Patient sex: M
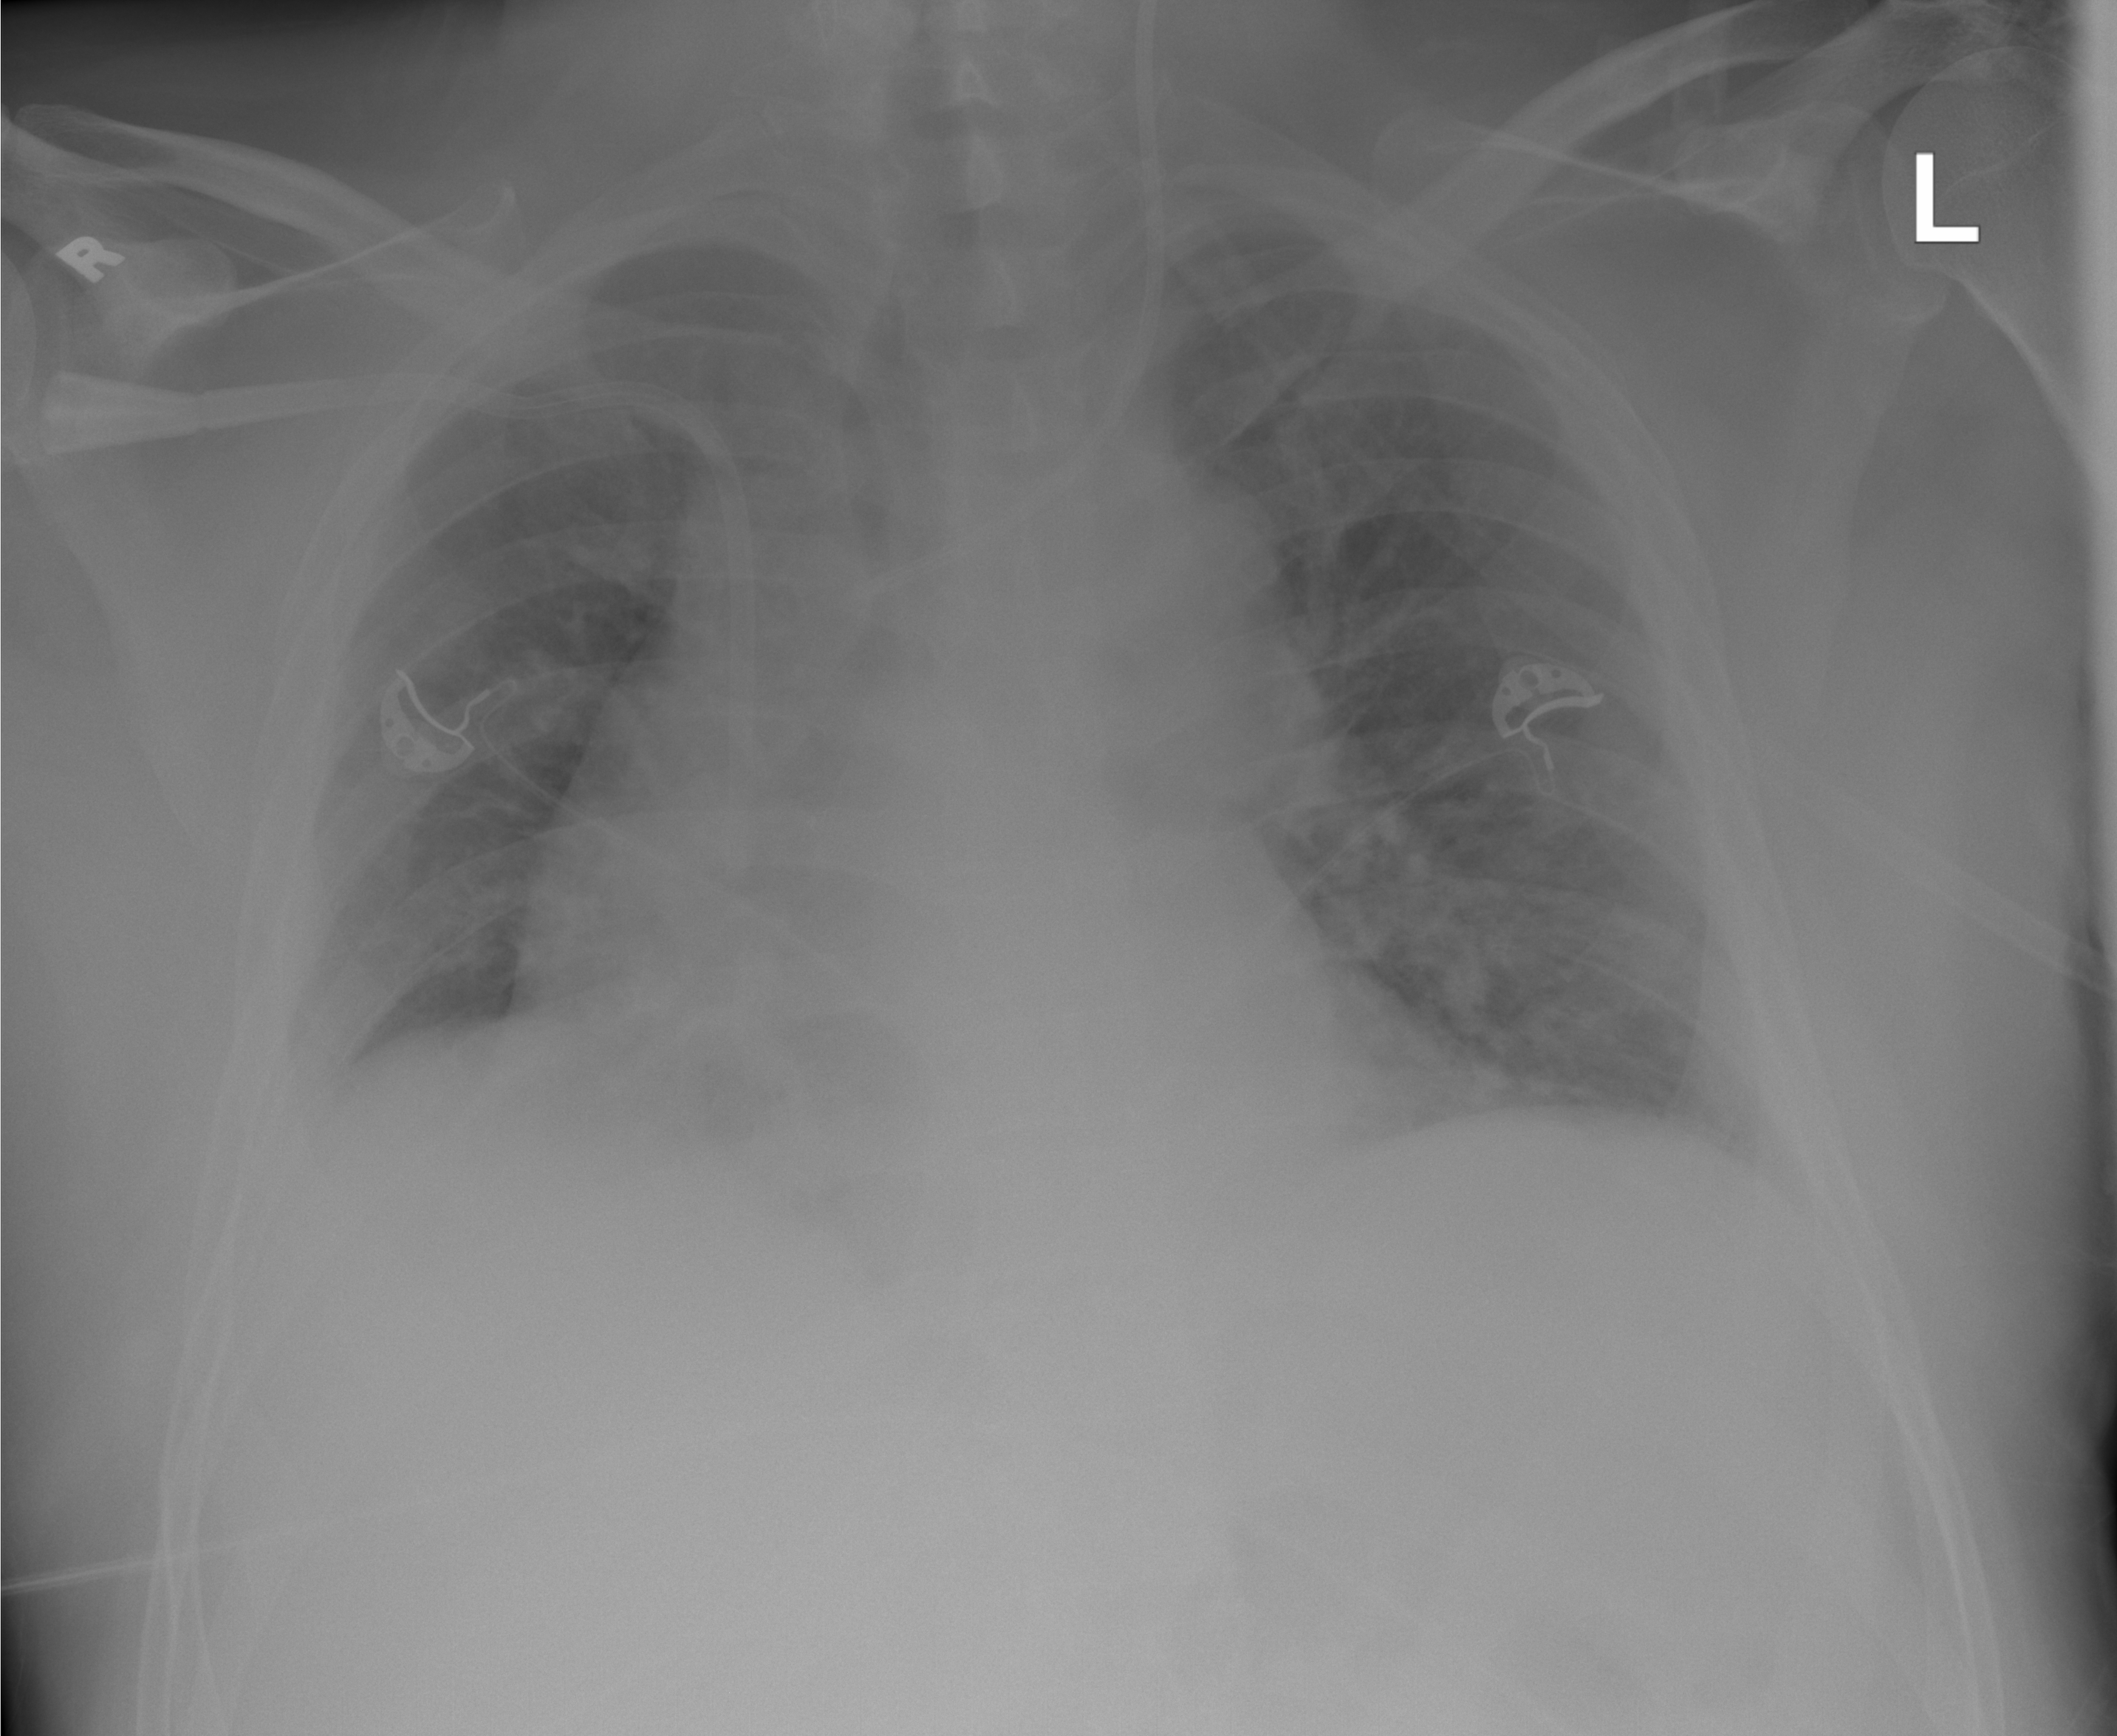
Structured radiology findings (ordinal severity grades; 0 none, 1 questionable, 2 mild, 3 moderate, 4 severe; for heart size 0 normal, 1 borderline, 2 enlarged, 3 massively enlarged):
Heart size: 0
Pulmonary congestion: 1
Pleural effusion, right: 1
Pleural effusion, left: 0
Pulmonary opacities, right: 0
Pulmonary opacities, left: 0
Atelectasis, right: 2
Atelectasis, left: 0